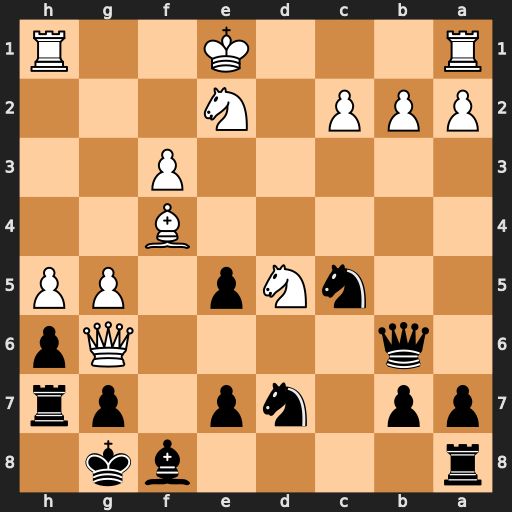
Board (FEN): r4bk1/pp1np1pr/1q4Qp/2nNp1PP/5B2/5P2/PPP1N3/R3K2R
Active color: b
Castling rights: KQ
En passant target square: -
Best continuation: Qxb2 Bc1 Qxa1